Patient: sex M, age 61
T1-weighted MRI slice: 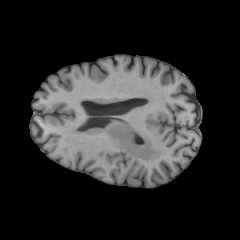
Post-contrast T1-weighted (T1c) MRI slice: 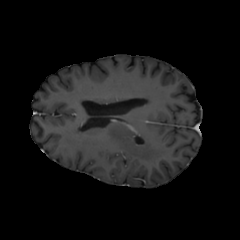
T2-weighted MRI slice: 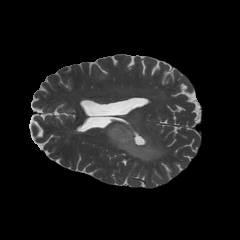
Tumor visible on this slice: yes
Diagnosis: Astrocytoma, IDH-wildtype
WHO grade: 3